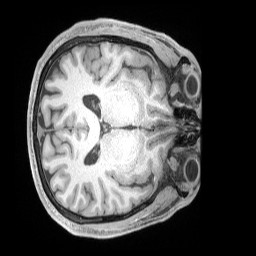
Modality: T1w
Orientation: axial
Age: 39
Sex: male
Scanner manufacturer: siemens
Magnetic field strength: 3 T
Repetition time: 2 s
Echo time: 0.00211 s